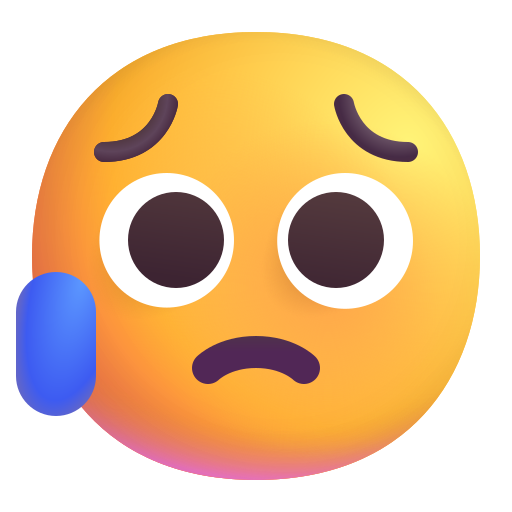
sad but relieved face color